Current action and preconditions to check: trajectory_clear

Your task: For each precondition in the list above, predict whether it will hold at this action.

Consider the current scene as observed from the mobile robot's camera, and analyze the predicted future states of all dynamic agents (e.g., people, animals, vehicles, or any moving entities) within the NEXT SECOND.

IMPORTANT: Only answer "very likely" if you are absolutely certain—based on strong, clear evidence—that a dynamic agent will violate the precondition in the predicted future state. Do NOT answer "very likely" for unlikely, ambiguous, or low-probability risks.

Ask yourself for each precondition: Is there a high probability, with clear and convincing evidence, that the predicted future states of any dynamic agent will interfere with the predicted future state of the currently executing action within the NEXT SECOND, causing that precondition to fail?

Assess the risk level based on these predictions. Use "likely" or "very likely" if motions create a clear risk of interference.

Use "neutral" or "improbable" if agents are nearby but their predicted paths are clearly diverging or non-conflicting.

Failure Risk Categories: "very improbable", "improbable", "neutral", "likely", "very likely"

Answer Format: Output ONLY the probability_of_failure value from these categories: "very improbable", "improbable", "neutral", "likely", "very likely"

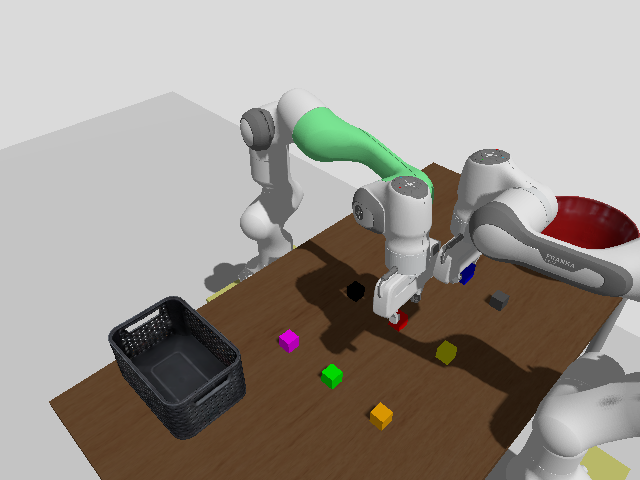

Answer: likely